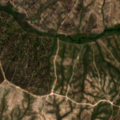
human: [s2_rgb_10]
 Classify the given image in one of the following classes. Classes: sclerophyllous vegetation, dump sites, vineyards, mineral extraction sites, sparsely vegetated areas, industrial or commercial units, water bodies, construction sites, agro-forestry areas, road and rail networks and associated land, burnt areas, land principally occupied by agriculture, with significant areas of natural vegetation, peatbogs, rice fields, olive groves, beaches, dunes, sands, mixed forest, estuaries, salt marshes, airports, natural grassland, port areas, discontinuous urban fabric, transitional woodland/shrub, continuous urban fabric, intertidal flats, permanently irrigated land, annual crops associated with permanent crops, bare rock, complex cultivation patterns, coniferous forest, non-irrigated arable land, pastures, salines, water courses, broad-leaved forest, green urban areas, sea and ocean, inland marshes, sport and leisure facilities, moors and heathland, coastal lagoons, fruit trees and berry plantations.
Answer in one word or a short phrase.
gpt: transitional woodland/shrub